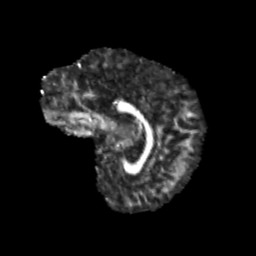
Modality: FA
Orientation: sagittal
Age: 10
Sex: female
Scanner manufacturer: siemens
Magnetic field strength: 3 T
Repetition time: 3.8 s
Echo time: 0.07 s